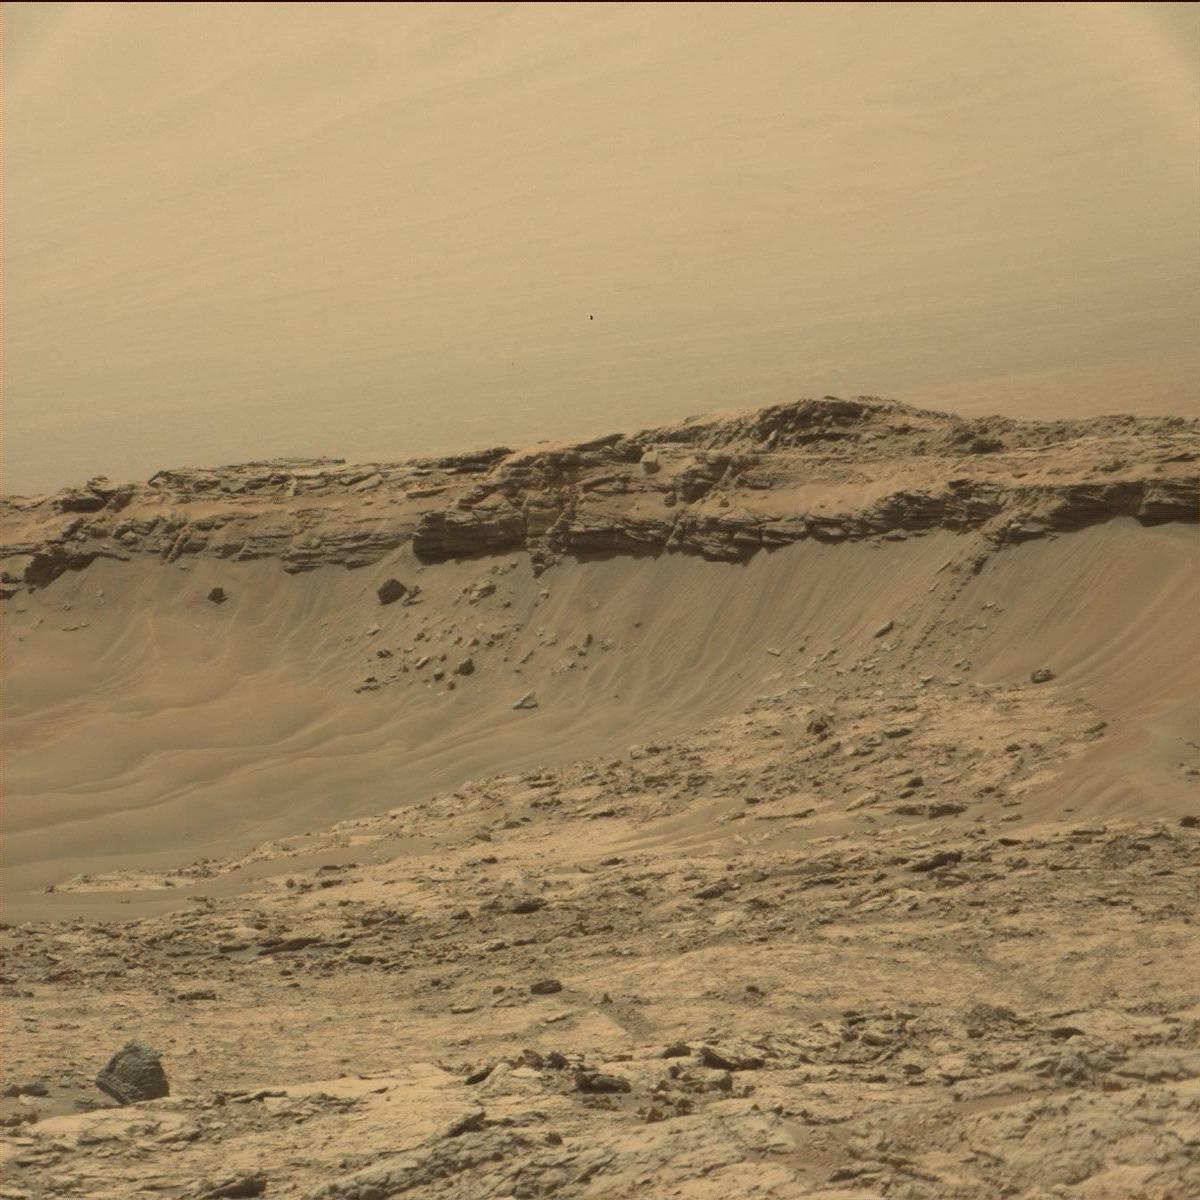
Terrain classes present: Bedrock, Ridge, Rock, Sand / Soil